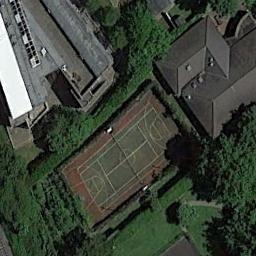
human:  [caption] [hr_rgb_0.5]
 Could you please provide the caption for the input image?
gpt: A basketball court surrounded by the green belt and some buildings beside .

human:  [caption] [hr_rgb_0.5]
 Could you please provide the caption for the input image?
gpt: The basketball court is surrounded by green fields .

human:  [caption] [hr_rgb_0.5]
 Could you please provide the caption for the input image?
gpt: There is a basketball court surrounded by many trees next to a house .

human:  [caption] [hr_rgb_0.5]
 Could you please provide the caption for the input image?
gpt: The basketball court is surrounded by the trees and buildings .

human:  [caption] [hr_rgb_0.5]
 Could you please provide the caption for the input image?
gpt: The building is next to the basketball court .